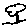
Label: tree